Question: I need to edit the legend by displaying the 'o' inside 'x', which I used to mark parts of curves, but I couldn't solve this since I used a complicated way to highlight High and low parts.
'''
fig = plt.figure(figsize=(20, 15))
ax = fig.add_subplot( 2, 1, 1 )
bx = fig.add_subplot( 2, 1, 2 )
ax.plot( time1List, tempList, marker='x', linestyle='', zorder=100 )
ax.plot( time2List, fit_func( time2List, *sol ), zorder=0 )
ax.set_title('Fitting whole MPs on standrad thermal profile ', fontweight='bold', fontsize=25)
ax.set_xlabel('cycles', fontsize=20)
ax.set_ylabel('Thermal regime', fontsize=20)
ax.set_yticks( [-40,-20,0,25,50,75,100,125,150] )
#patch = Patch(facecolor='orange', edgecolor='r', label='Color patch')
#lgd = ax.legend(handles=[time1List, time2List, patch], loc='lower right')
#add_patch(lgd)
#ax.legend(loc='best')
red_patch = mpatches.Patch(color='red', label='High regime')
blue_patch = mpatches.Patch(color='blue', label='Low regime')
plt.legend(handles=[red_patch, blue_patch], loc='best', fontsize=20)
bx.plot( time1List, tempList, marker='x', linestyle='' )
bx.plot( time2List, fit_func( time2List, *sol ) )
bx.plot( rampX, rampY, linestyle='', marker='o', markersize=10, fillstyle='none', color='r')
bx.plot( topX, topY, linestyle='', marker='o', markersize=10, fillstyle='none', color='#00FFAA')
bx.plot( botX, botY, linestyle='', marker='o', markersize=10, fillstyle='none', color='#80DD00')
bx.set_title('Fitting part of MPs on standrad thermal profile ', fontweight='bold', fontsize=25)
bx.set_xlabel('cycles', fontsize=20)
bx.set_ylabel('Temperature []', fontsize=20)
bx.set_xlim( [ 0, 800 ] )
plt.show()
'''

Any suggestions on how I can fix this issue?
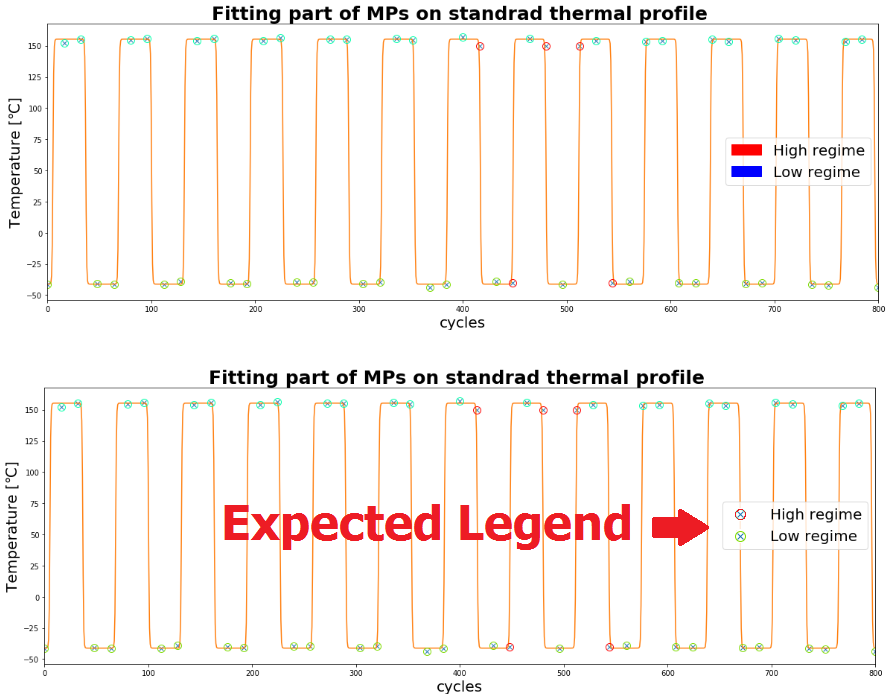
Answer: You are plotting twice to get that crosshair marker. You won't be able to create a legend with a crosshair with any standard method that way with your approach of creating that marker.
You can use '$\bigotimes$' to get the marker directly. Then using 'legend' will be straightforward. Just define 'label' for each object in your plot for it to show in the legend:
'''
fig, ax = plt.subplots()
X = np.arange(10)
Y1 = np.arange(10)
Y2 = np.arange(10)/2 + 3
attrs = {'marker': '$\bigotimes$', 'linestyle': '', 'markersize': 10, 'markeredgewidth': 0.5}
ax.plot(X, Y1, c = 'g', label='Y1', **attrs)
ax.plot(X, Y2, c = 'r', label='Y2', **attrs)
ax.legend()
'''
<URL>